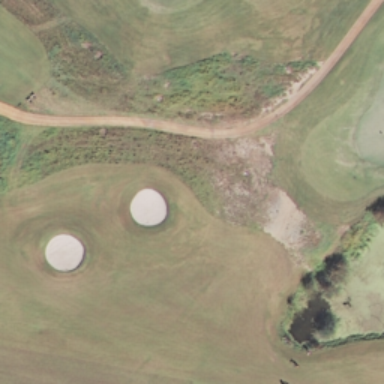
This is a part of a golf course with green turfs and some bunkers and trees .